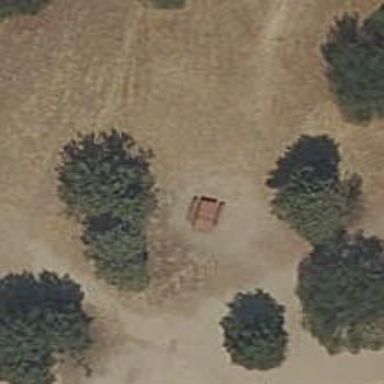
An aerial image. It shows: Picnic table located in leisure land area.